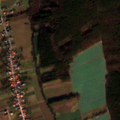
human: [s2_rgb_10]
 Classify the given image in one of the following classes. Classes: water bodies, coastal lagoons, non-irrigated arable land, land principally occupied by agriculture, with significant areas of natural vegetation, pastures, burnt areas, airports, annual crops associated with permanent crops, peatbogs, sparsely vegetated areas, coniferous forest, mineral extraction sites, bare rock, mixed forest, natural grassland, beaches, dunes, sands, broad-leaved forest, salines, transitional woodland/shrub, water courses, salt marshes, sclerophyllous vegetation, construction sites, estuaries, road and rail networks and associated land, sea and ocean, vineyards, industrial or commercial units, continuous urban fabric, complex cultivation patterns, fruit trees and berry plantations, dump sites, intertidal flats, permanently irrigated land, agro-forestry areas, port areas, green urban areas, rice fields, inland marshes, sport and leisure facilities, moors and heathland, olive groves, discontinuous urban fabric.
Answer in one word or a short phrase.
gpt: non-irrigated arable land, complex cultivation patterns, broad-leaved forest, mixed forest